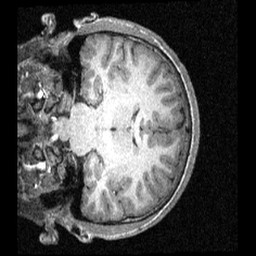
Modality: T1w
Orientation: coronal